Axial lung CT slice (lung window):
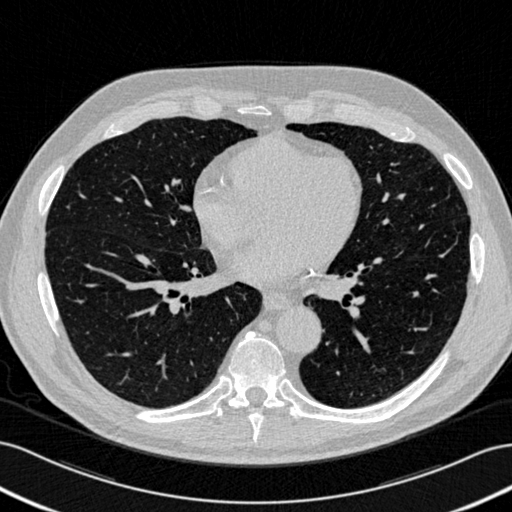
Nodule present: no